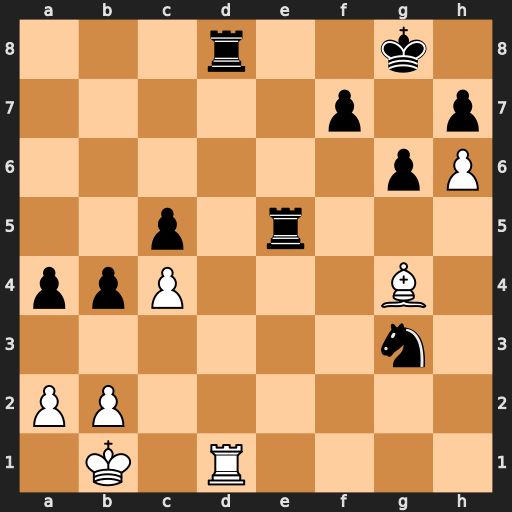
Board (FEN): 3r2k1/5p1p/6pP/2p1r3/ppP3B1/6n1/PP6/1K1R4
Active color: w
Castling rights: -
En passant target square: -
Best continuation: Rxd8+ Re8 Rxe8#